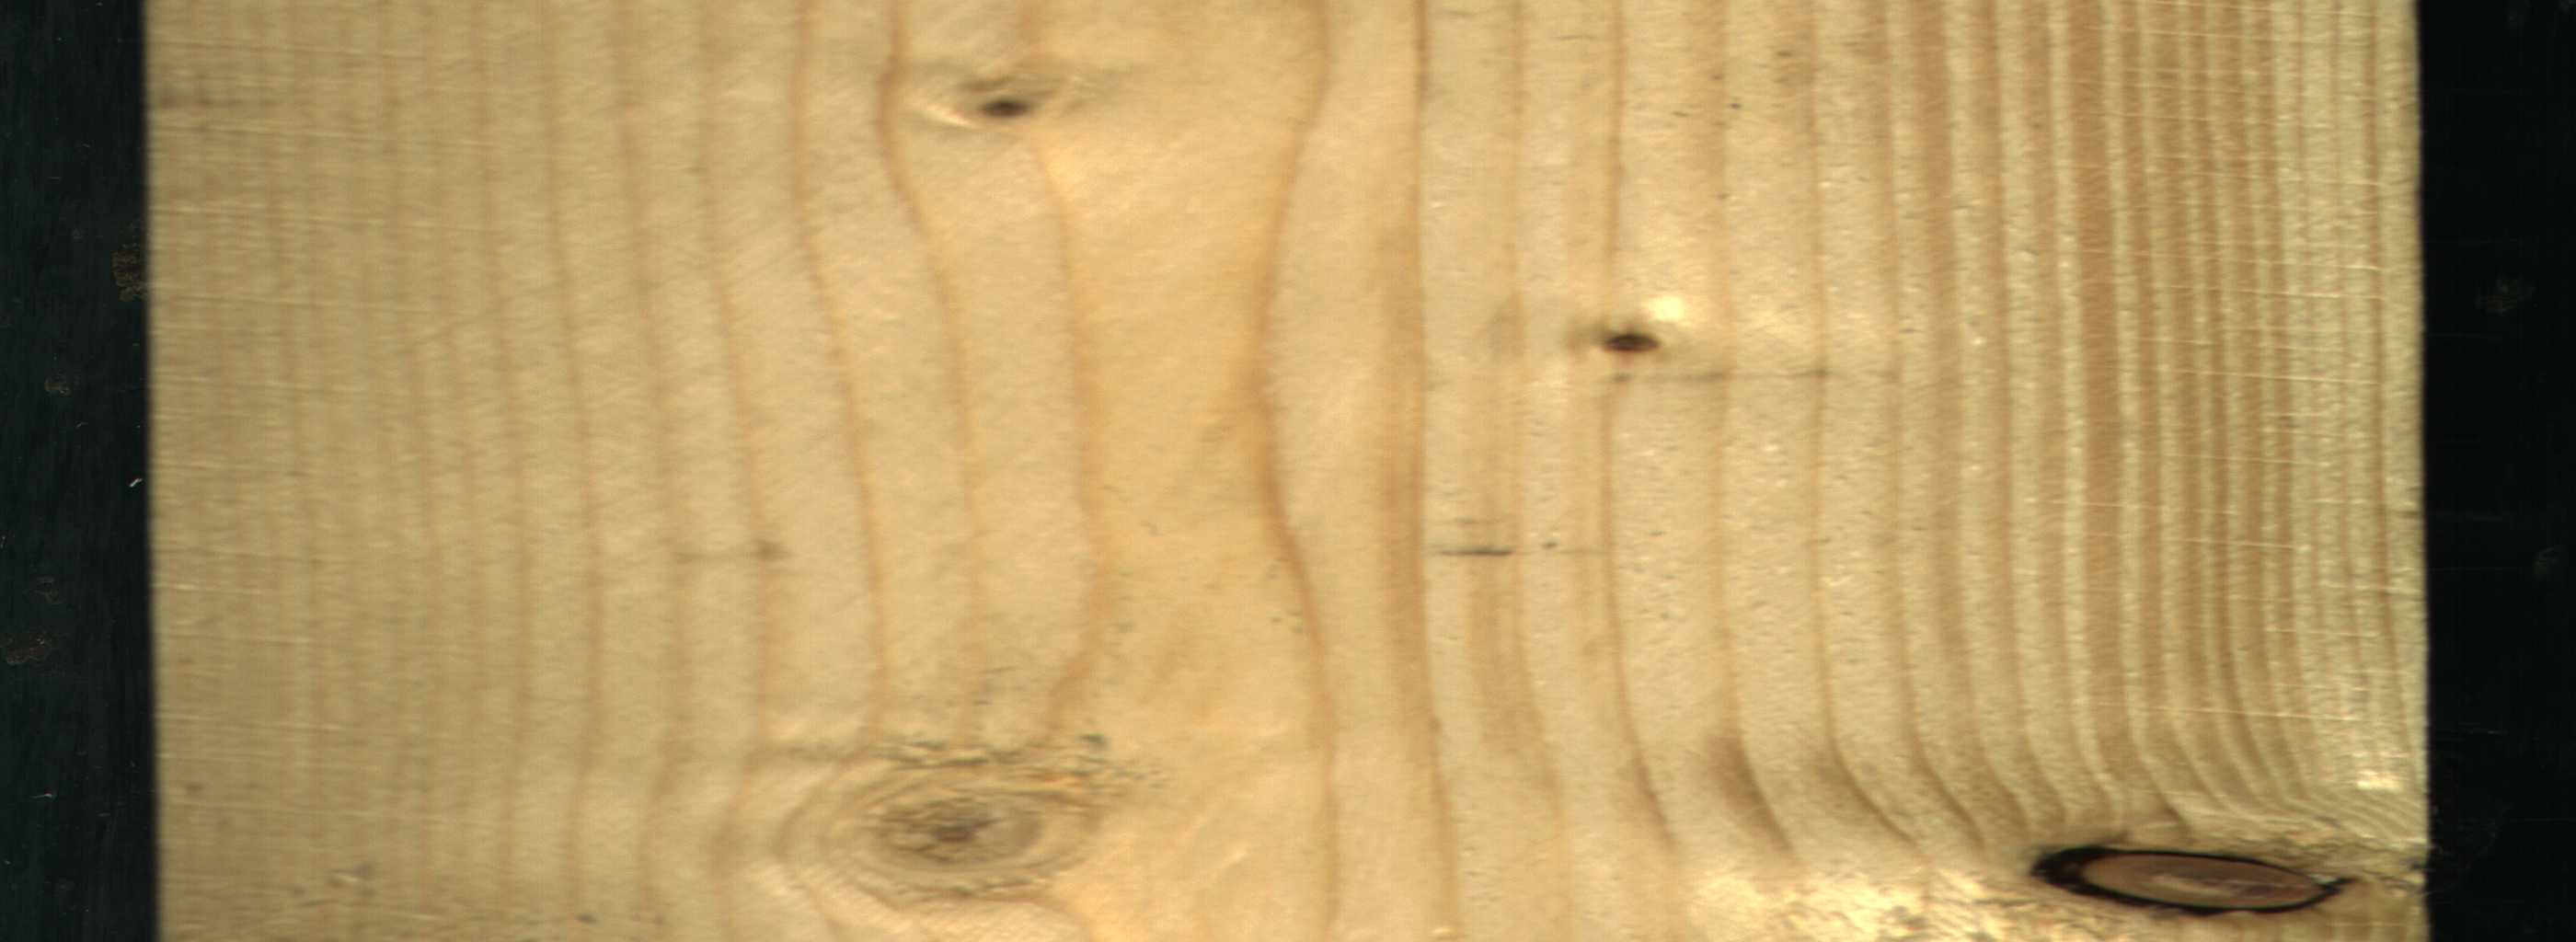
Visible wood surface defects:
Dead_Knot
Live_Knot
Live_Knot
Live_Knot